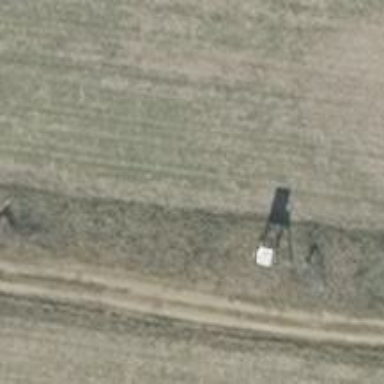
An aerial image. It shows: Hunting stand.